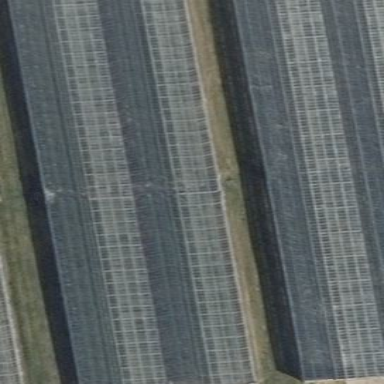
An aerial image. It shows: Greenhouse.